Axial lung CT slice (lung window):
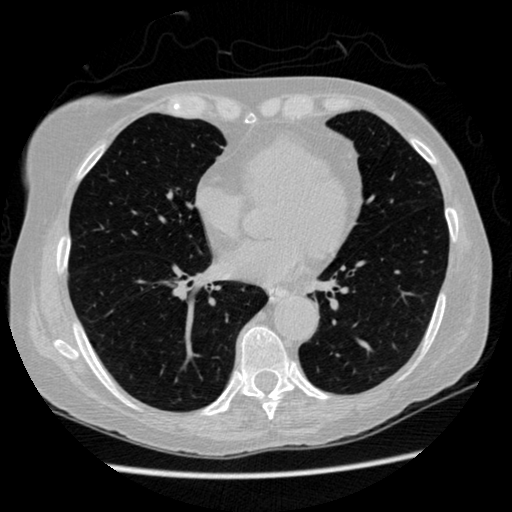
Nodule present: no